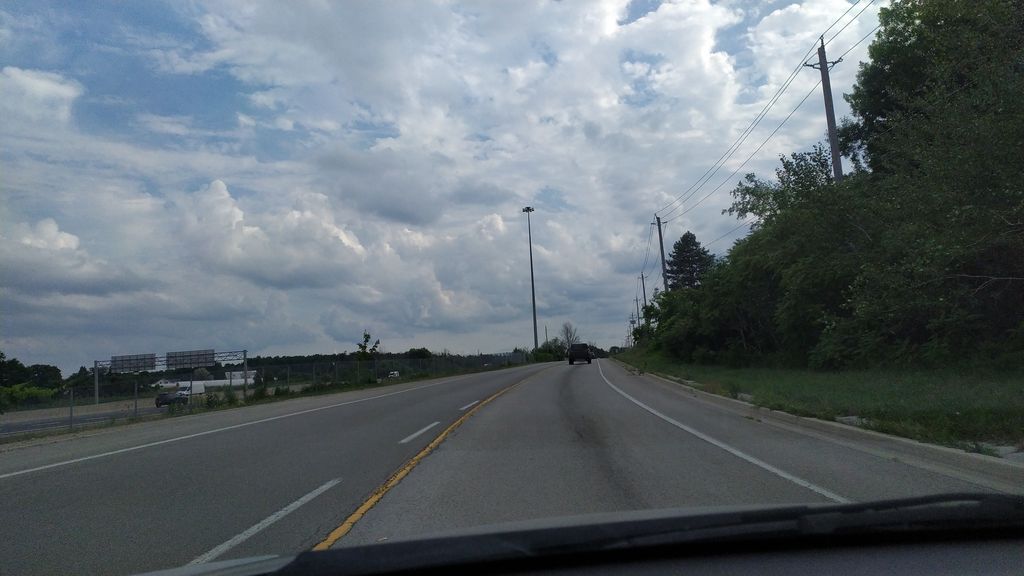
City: kitchener-waterloo